Interaction volume radius: 5 \u00c5
Interaction volume height: 25 \u00c5
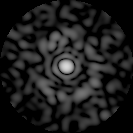
Disorder parameter: 0.8177